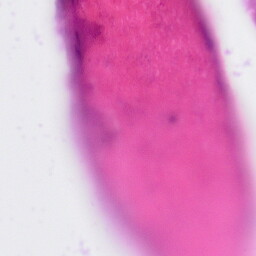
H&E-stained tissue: Tonsil